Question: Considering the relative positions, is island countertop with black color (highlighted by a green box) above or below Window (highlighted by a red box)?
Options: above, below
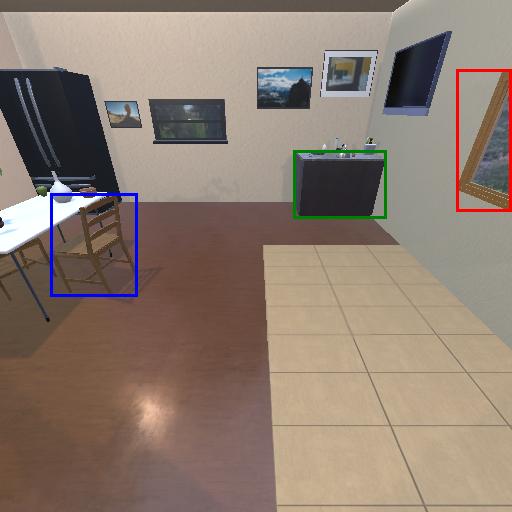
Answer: above